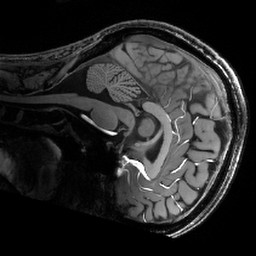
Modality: T1w
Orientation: sagittal
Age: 37
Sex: female
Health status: healthy
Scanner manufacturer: siemens
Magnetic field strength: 9.4 T
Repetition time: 6.5 s
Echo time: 0.0034 s